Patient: sex F, age 82
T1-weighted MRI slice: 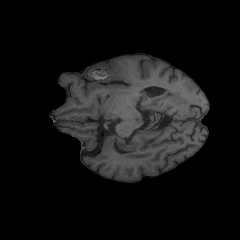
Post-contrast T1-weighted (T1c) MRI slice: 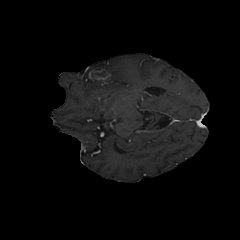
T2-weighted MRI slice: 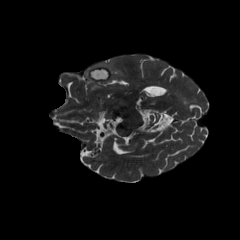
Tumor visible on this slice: yes
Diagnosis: Glioblastoma, IDH-wildtype
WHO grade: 4